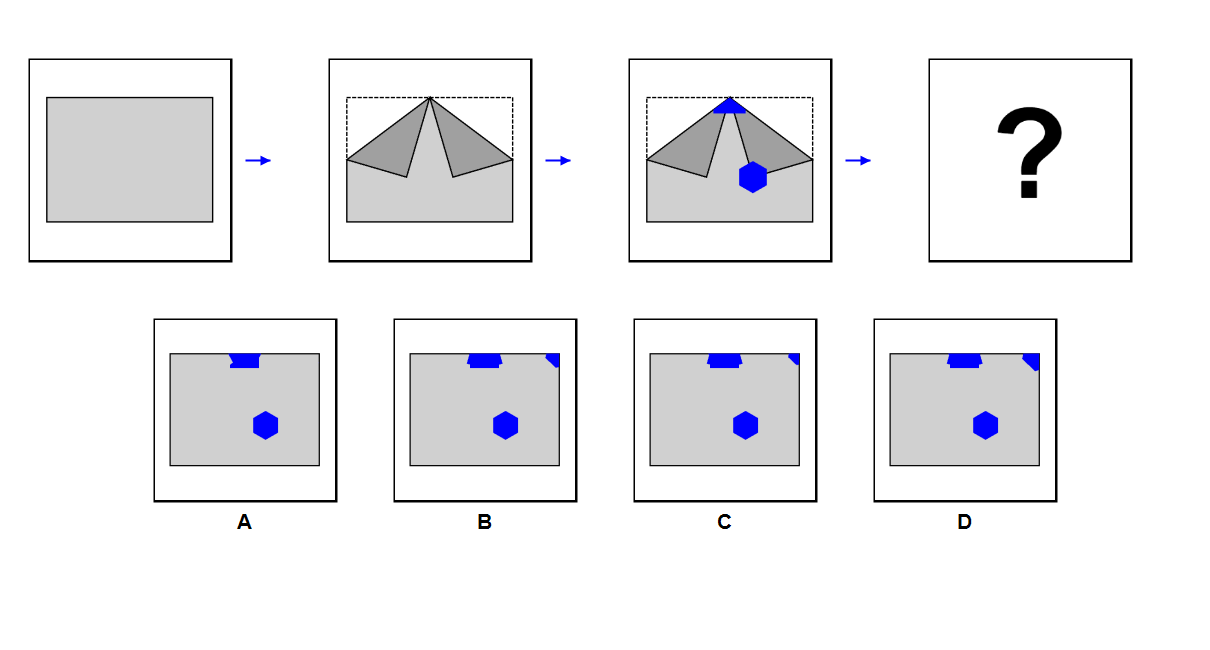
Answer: B